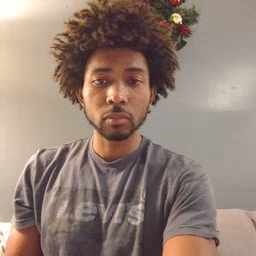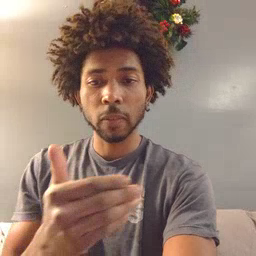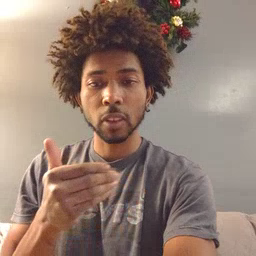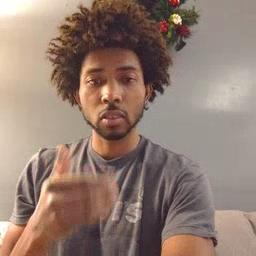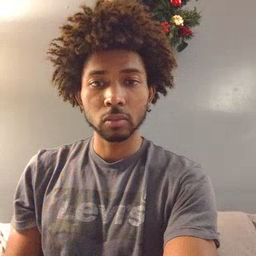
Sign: before